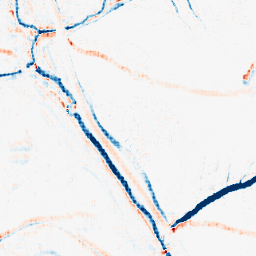
Category: morphological
Decomposition family: morphological_ellipse
Decomposition parameters: operation: average
width: 10
height: 5
Upsampling method: sinc_hamming
Upsampling parameters: scale: 4
kernel_size: 4
Upsampling scale: 4